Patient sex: M
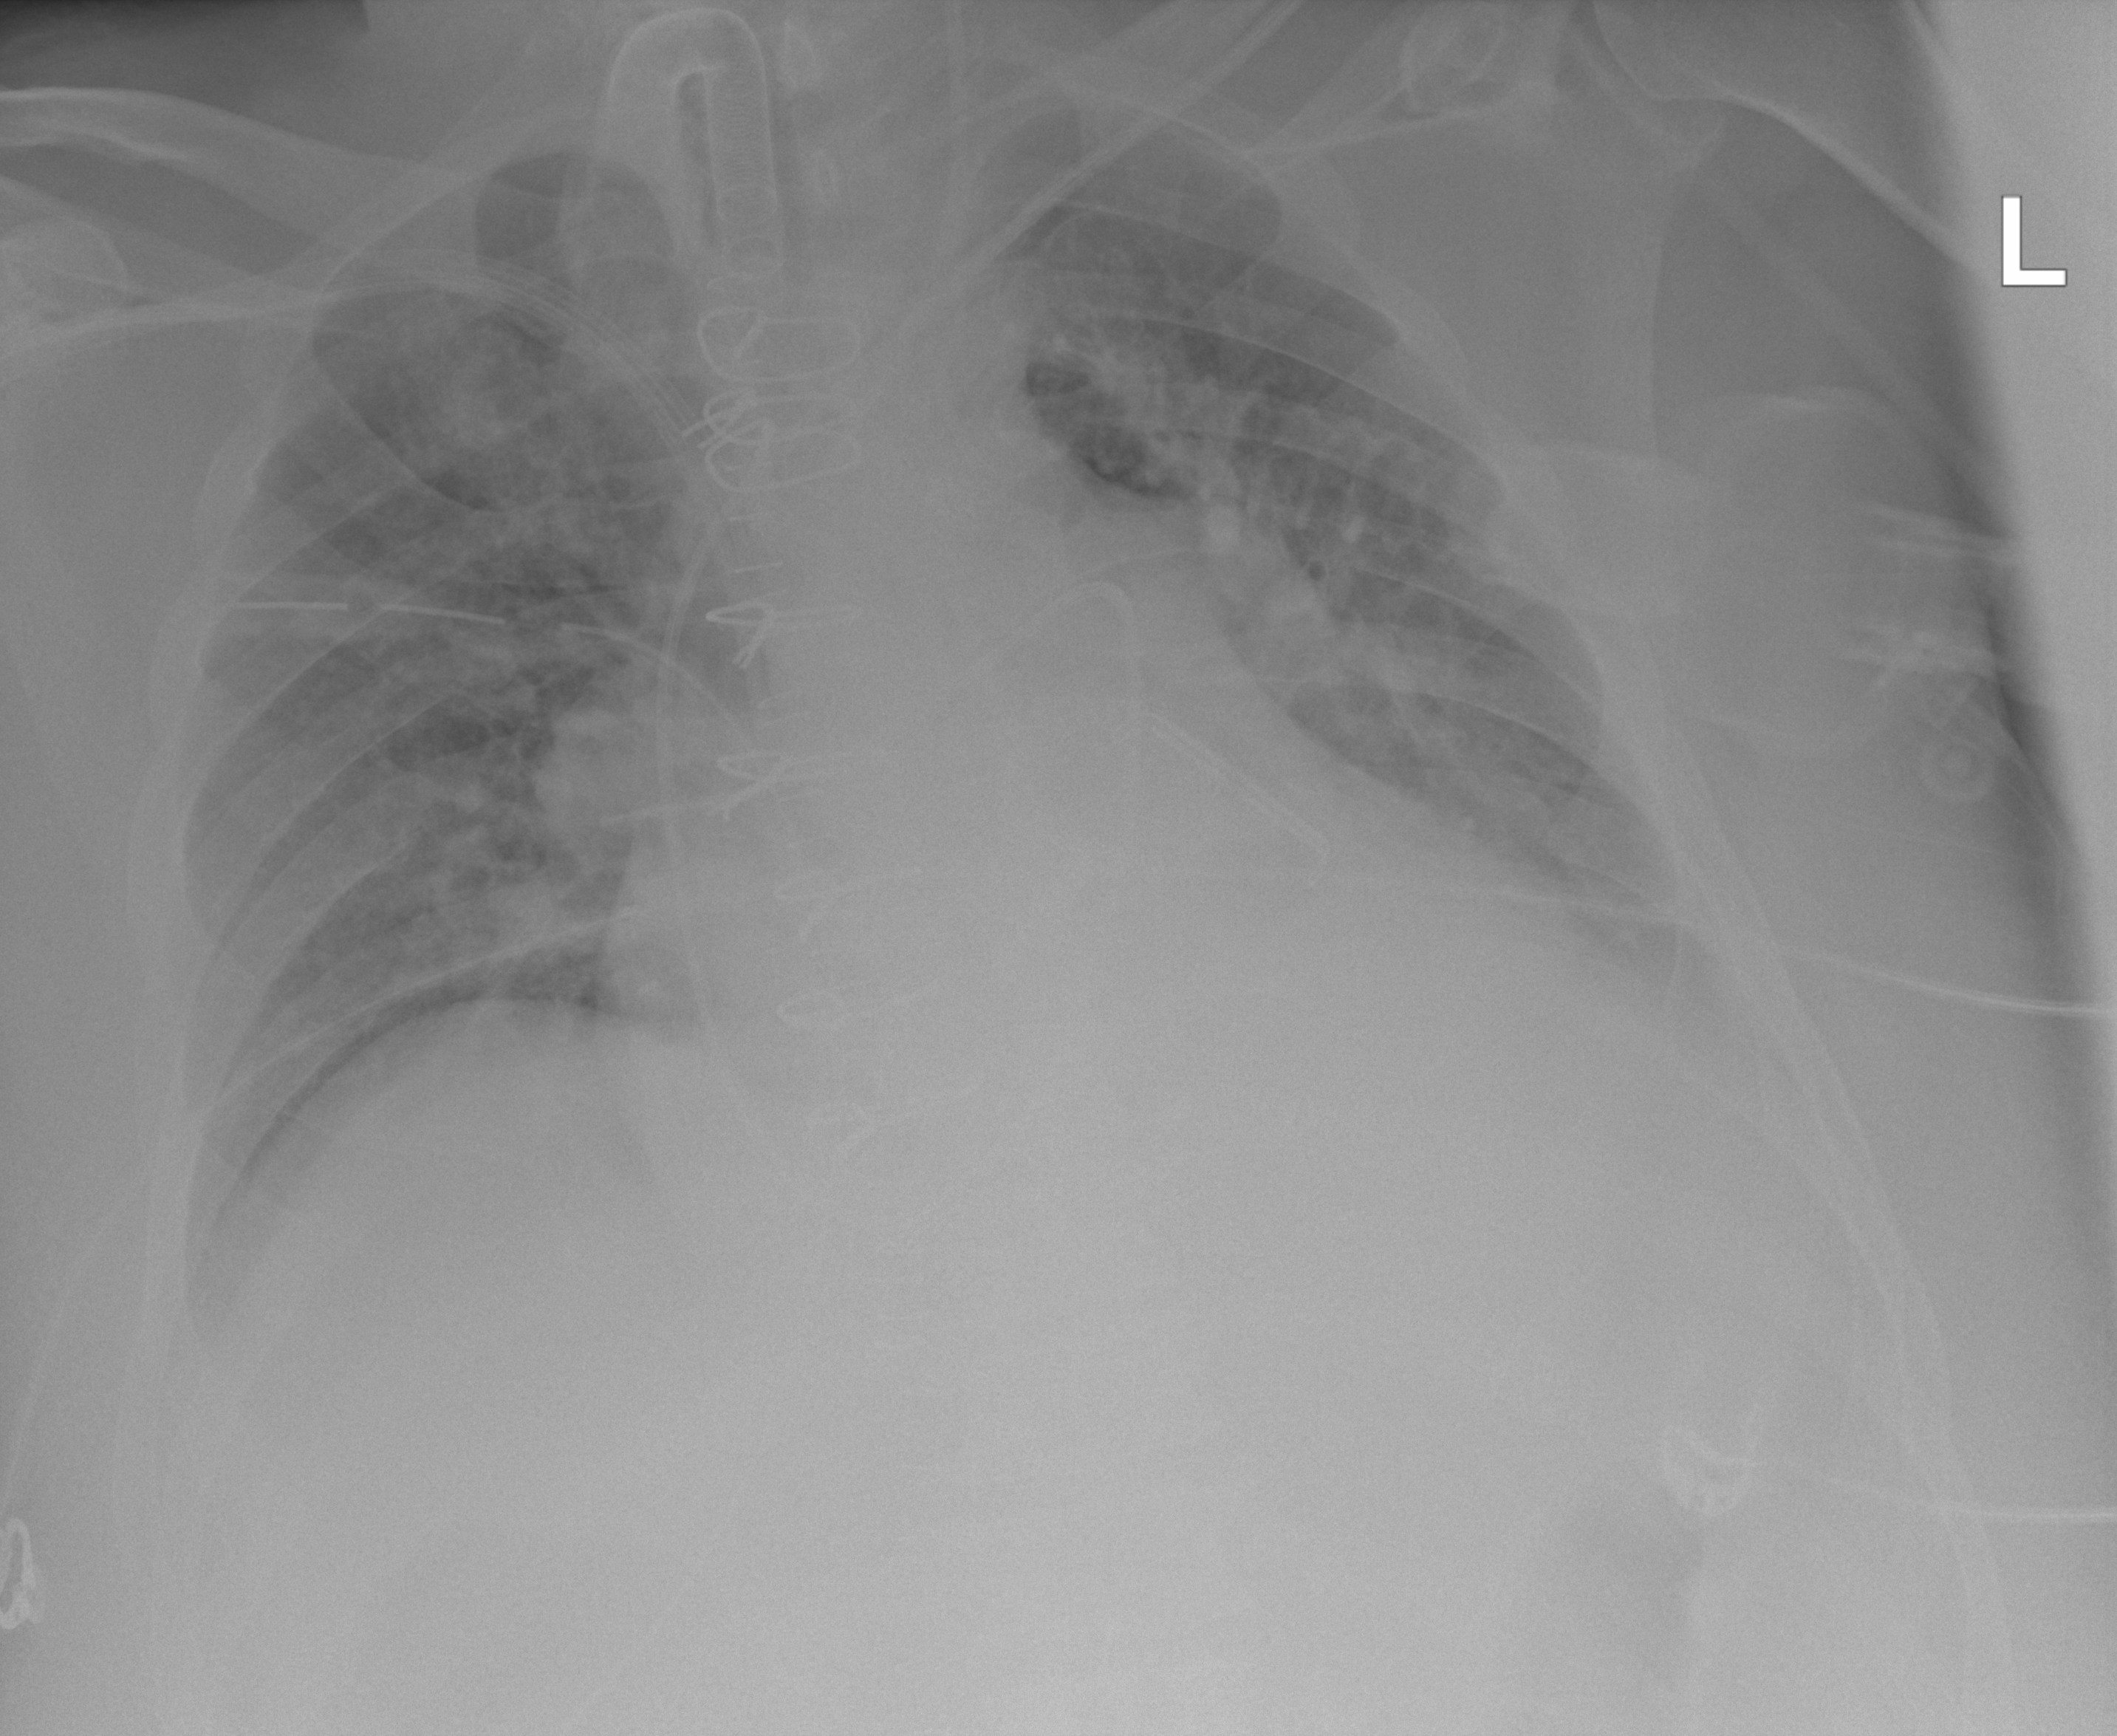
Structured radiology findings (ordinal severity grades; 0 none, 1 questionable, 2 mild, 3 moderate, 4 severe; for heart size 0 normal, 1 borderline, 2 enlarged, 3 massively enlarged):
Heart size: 2
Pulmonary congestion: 2
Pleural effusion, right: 0
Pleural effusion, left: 2
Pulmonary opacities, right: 2
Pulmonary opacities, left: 2
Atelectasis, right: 2
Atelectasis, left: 2